You are looking at the envelope spectrum of a bearing's vibration signal. The marked vertical lines are the theoretical fault frequencies for the outer race, inner race, rolling elements, and cage. Based on the visible evidence, which condition applies: normal, inner_race, outer_race, ball?
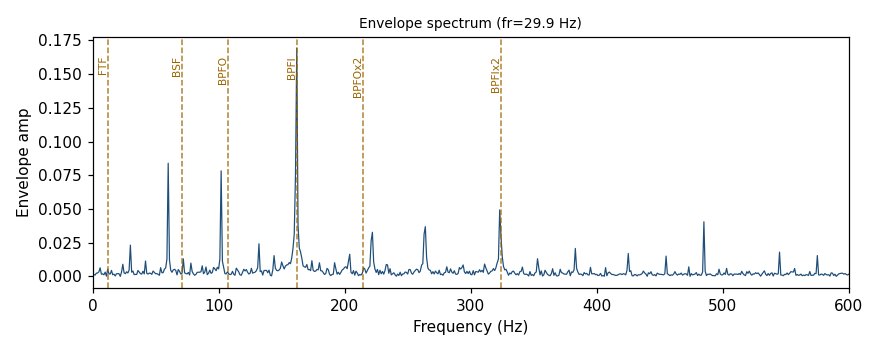
Answer: inner_race